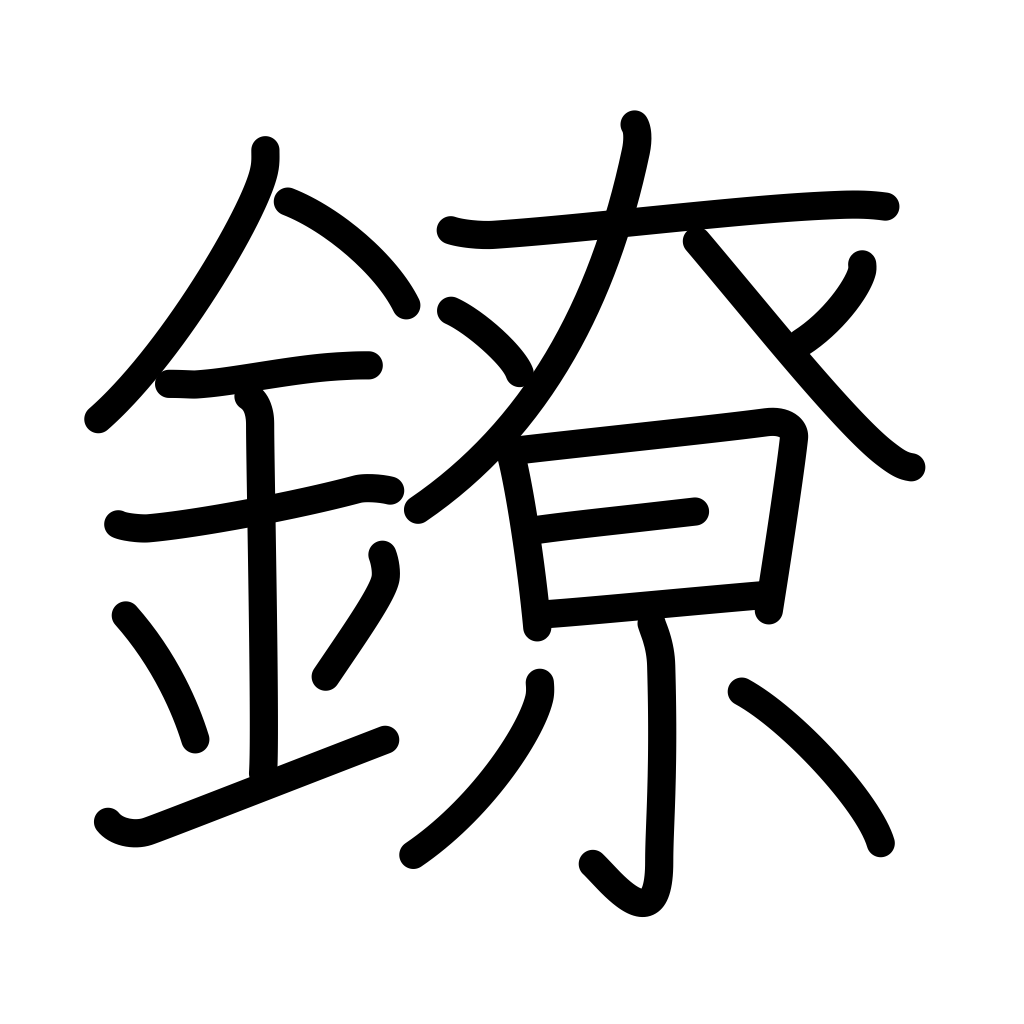
Meaning: silver, platinum, chains